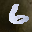
Label: 6